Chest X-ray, PA view. Patient: 62 years old, sex M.
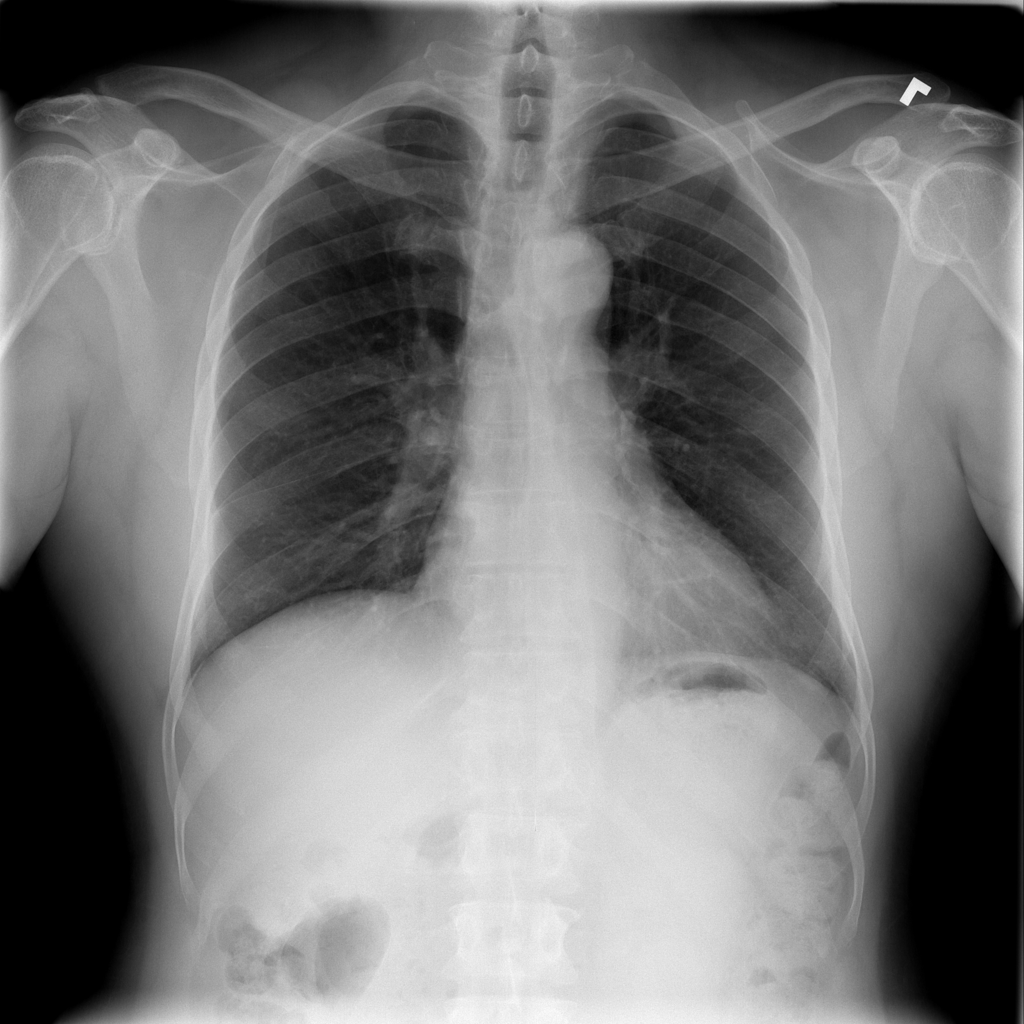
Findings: No Finding